Interaction volume radius: 5 \u00c5
Interaction volume height: 15 \u00c5
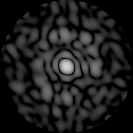
Disorder parameter: 0.8942